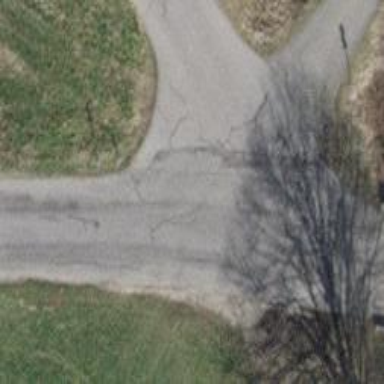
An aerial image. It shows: Tertiary road with asphalt surface.